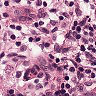
Metastatic tissue present: no